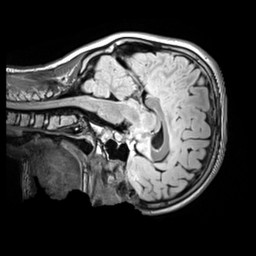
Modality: FLAIR
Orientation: sagittal
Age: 13
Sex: male
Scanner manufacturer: siemens
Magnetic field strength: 3 T
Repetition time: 5 s
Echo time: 0.388 s